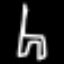
Label: chair